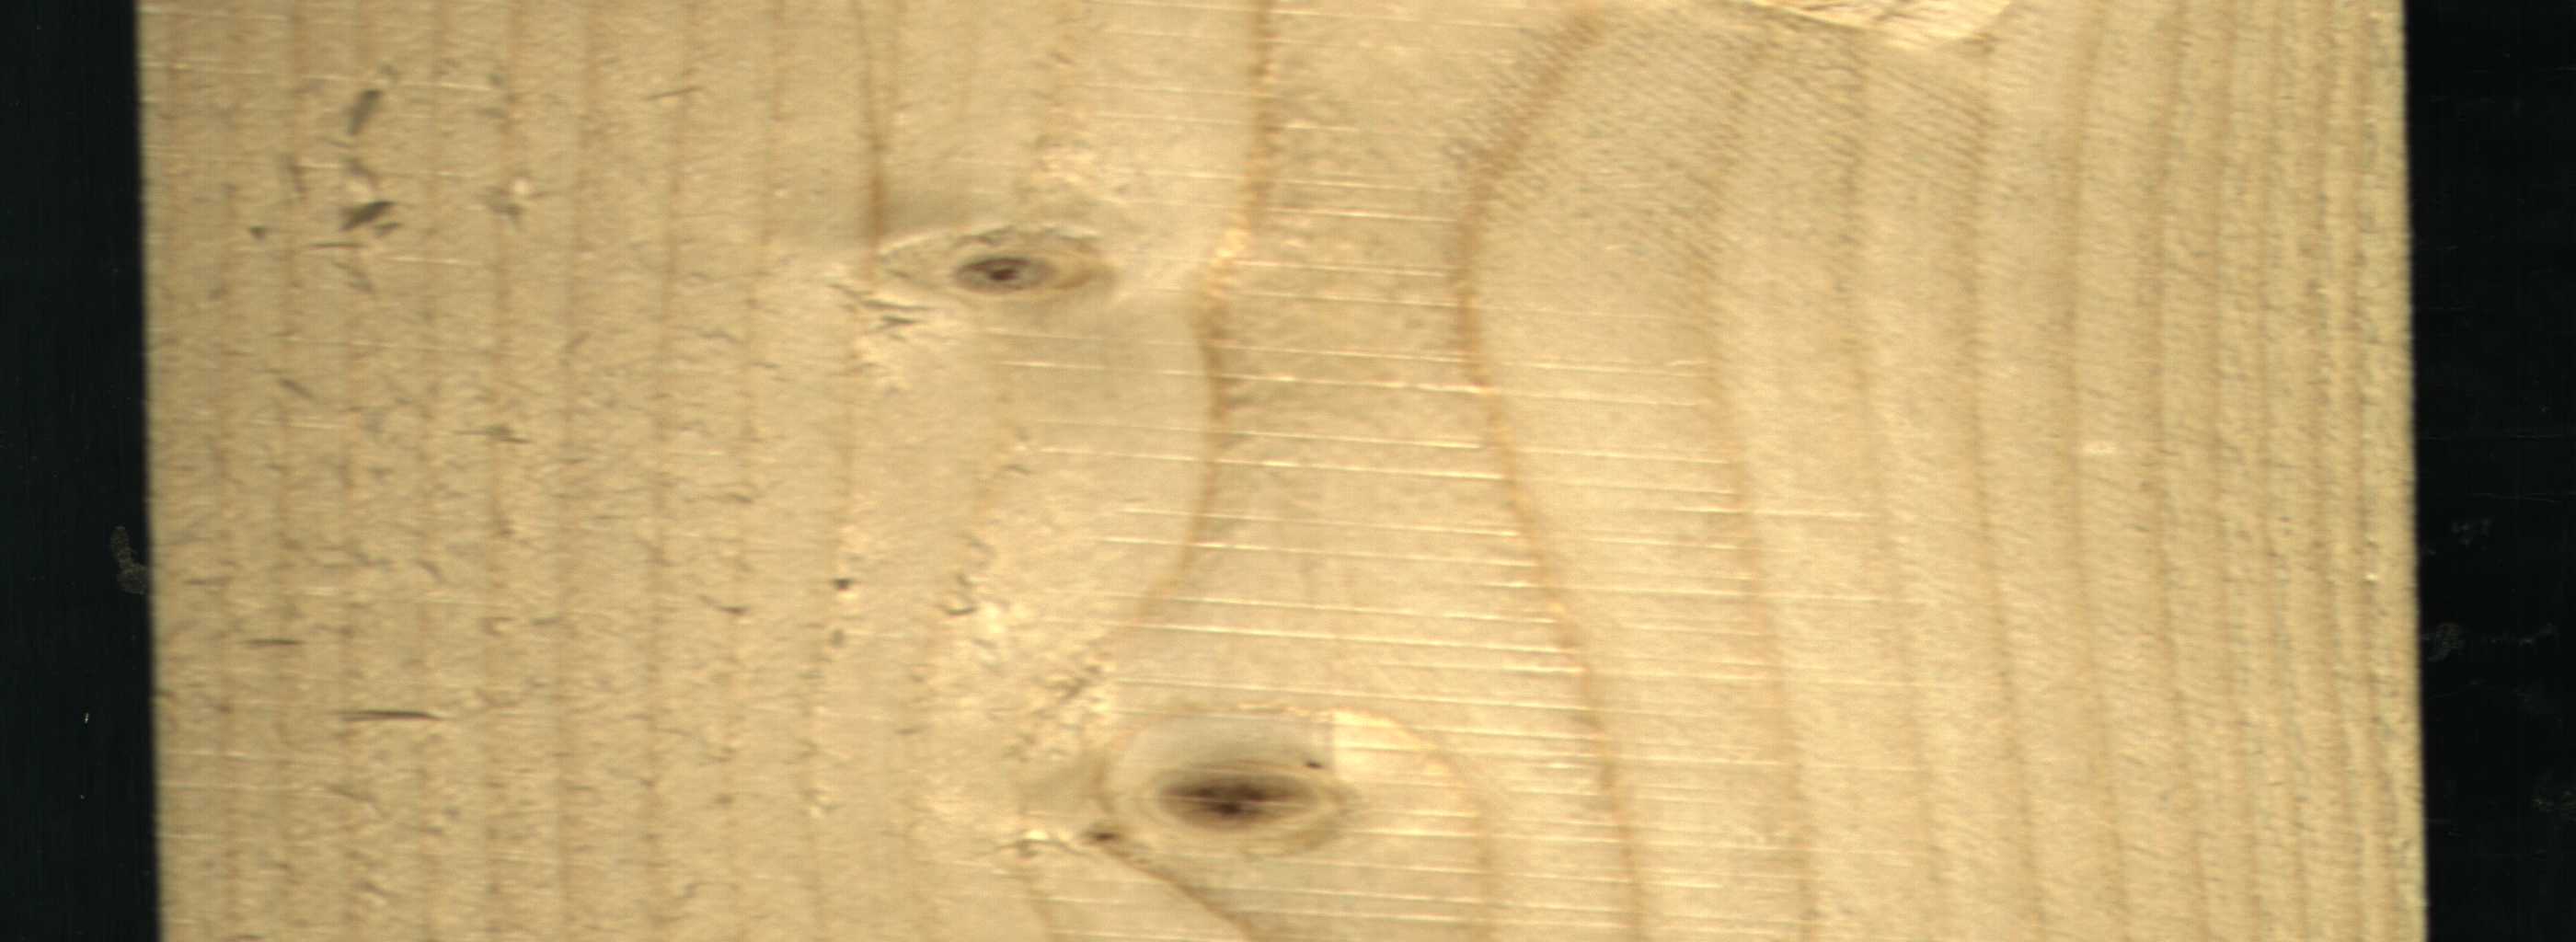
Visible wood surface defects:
Live_Knot
Live_Knot